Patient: sex F, age 63
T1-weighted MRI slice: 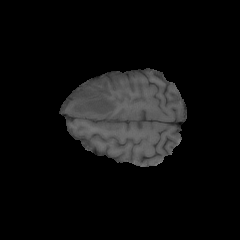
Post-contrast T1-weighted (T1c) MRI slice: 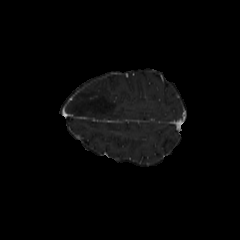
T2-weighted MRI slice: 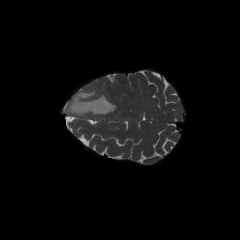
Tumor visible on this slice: yes
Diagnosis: Glioblastoma, IDH-wildtype
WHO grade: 4